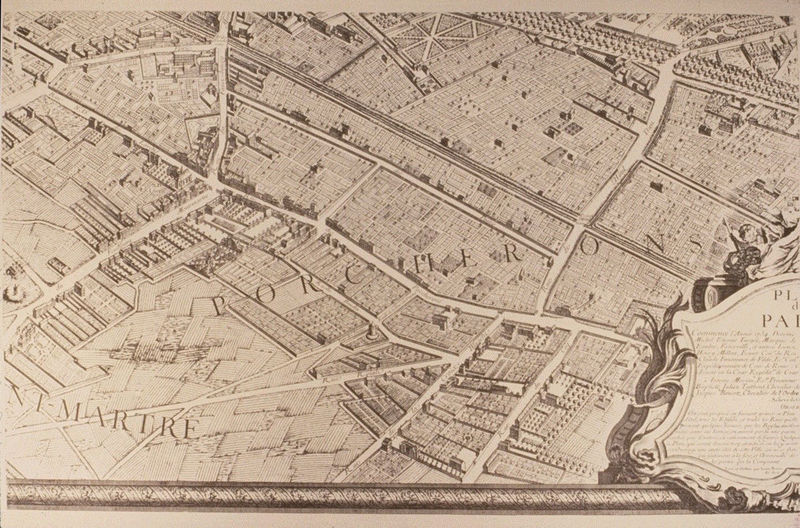
Titel: Montmartre
Standort: Paris
Institution: Plan Turgot
Schlagwörter: baum, weiß, bäume, stadt, ausschnitt, braun, frankreich, grau, paris, schwarz, skizze, strasse, zeichnung, anlage, gebäude, haus, park, weg, alt, architektur, barock, rahmen, feld, felder, häuser, kirche, wege, wiesen, wald, garten, schrift, ort, perspektive, mauer, allee, grafik, linien, platz, rand, sepia, vogelperspektive, tafel, kartusche, detail, inschrift, verzierung, fein, aufsicht, foto, fotografie, kirchen, luftaufnahme, straßen, medaillon, münchen, stern, parallel, gassen, druck, druckgrafik, stich, text, buchstaben, beschriftung, topografie, entwurf, schema, rom, wappen, karte, alleen, urban, siedlung, stadtmauer, plan, gärten, landkarte, vogelschau, legende, grundriss, boulevard, aufriss, montmartre, architekt, gesamtansicht, teil, latein, anicht, bebauung, häuserblock, planstadt, planung, plätze, schriftfeld, stadtplan, lage, luftbild, stadtviertel, übersicht, kartographie, parzelle, zitadelle, grundstücke, luftansicht, viertel, überblick, avenue, topographie, kreuzungen, merian, champs elysee, starßen, gebiet, feine linien, sadt, tuilerien, champs, champs elysees, bouelvard, hausmann, häuserblöcke, quartiers, sternweg, porcherons, nimrtre, stadtgestaltung, martre, porcheron